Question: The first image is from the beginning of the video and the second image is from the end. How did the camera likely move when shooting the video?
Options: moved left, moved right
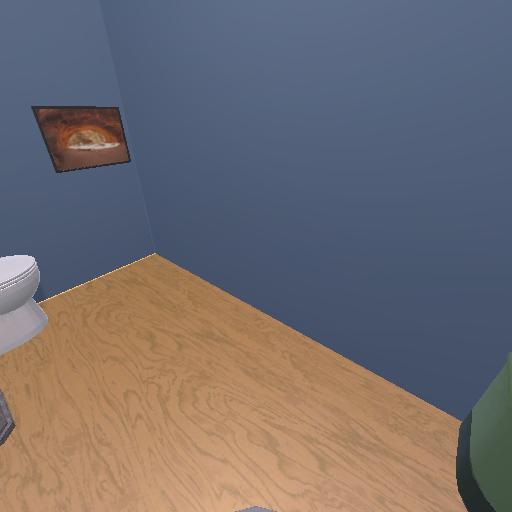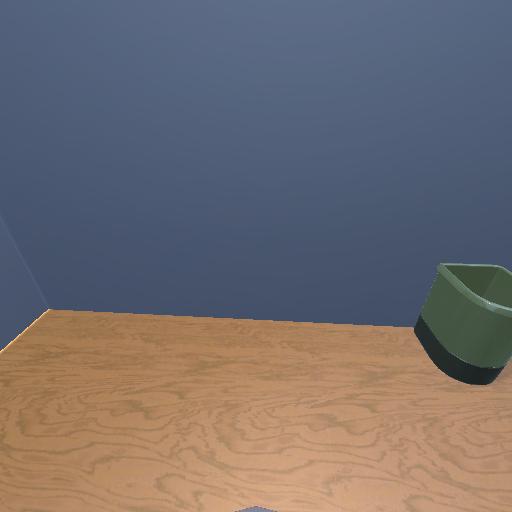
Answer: moved left